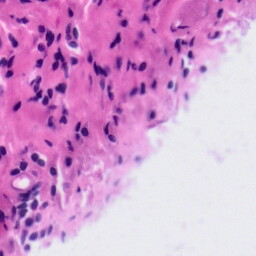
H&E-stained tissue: Tonsil